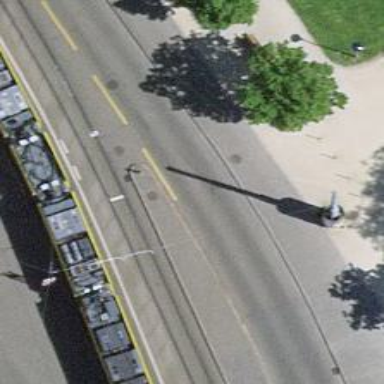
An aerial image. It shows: Tram stop with public transport stop position.